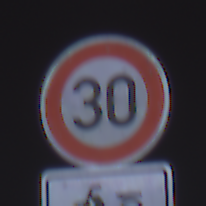
Verkehrszeichen: Geschwindigkeit30
Zusatzzeichen unten: HinweisDurchSinnbild19
Umgebung: Outdoor, Urban
Tageszeit: SunriseSunset
Wetter: PartlyCloudy
Licht: Natural
Jahreszeit: NotSpecified
Kontrast: LowContrast